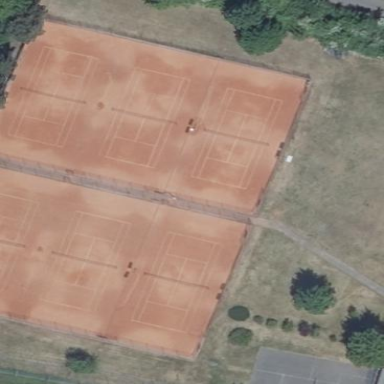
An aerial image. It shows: Tennis court on the leisure land pitch.